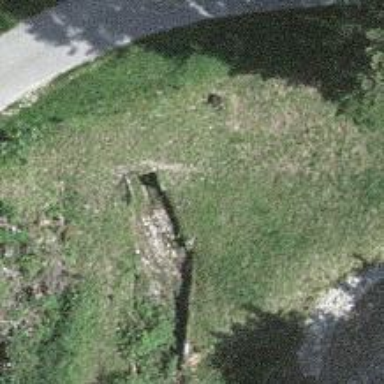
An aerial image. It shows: Culvert tunnel.